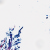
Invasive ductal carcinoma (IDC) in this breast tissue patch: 0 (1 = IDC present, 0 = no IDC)